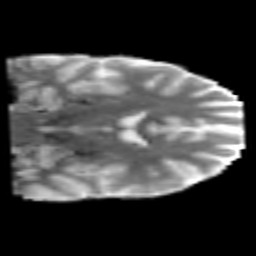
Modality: MD
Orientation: coronal
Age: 24
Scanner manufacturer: philips
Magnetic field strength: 3 T
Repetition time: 8.432 s
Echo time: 0.1273 s